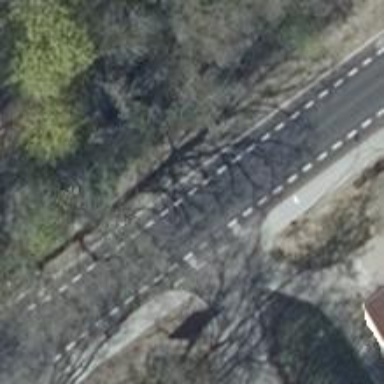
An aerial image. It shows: Advisory cycle lane on primary highway with asphalt surface.